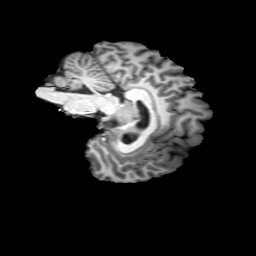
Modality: T1w
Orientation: sagittal
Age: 21
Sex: female
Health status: ill